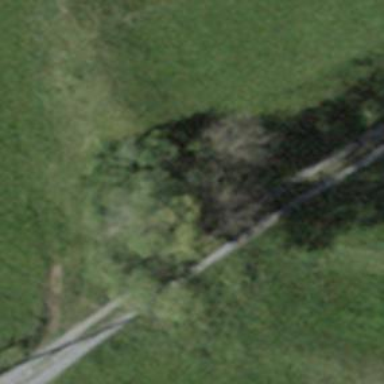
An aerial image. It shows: Bench.